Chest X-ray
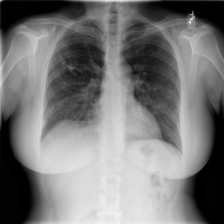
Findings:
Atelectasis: positive
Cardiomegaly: negative
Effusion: negative
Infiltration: negative
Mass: negative
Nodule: negative
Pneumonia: negative
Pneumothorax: negative
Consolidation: negative
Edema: negative
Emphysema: negative
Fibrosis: negative
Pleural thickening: negative
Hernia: negative